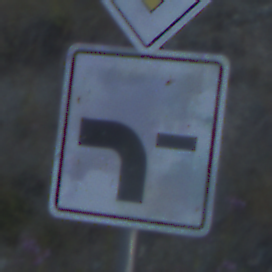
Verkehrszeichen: VerlaufVorfahrtsstrasse6
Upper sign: Vorfahrtsstrasse
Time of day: SunriseSunset
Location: Outdoor (RoadRail)
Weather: Clear
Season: NotSpecified
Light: Natural